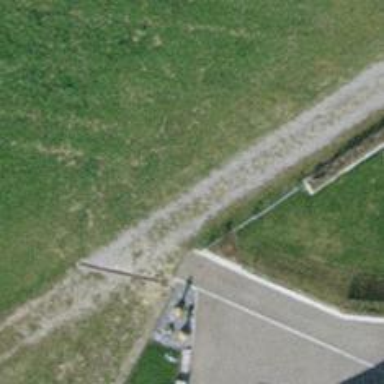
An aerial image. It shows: Footway with surface of pebblestone.